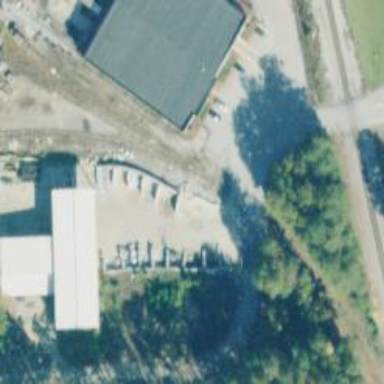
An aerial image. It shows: Railway spur service.